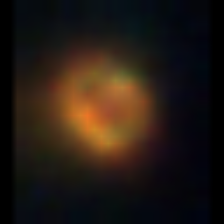
Taxon: NanoPlankton
Group: Other